Current action and preconditions to check: path_clear

Your task: For each precondition in the list above, predict whether it will hold at this action.

Consider the current scene as observed from the mobile robot's camera, and analyze the predicted future states of all dynamic agents (e.g., people, animals, vehicles, or any moving entities) within the NEXT SECOND.

IMPORTANT: Only answer "very likely" if you are absolutely certain—based on strong, clear evidence—that a dynamic agent will violate the precondition in the predicted future state. Do NOT answer "very likely" for unlikely, ambiguous, or low-probability risks.

Ask yourself for each precondition: Is there a high probability, with clear and convincing evidence, that the predicted future states of any dynamic agent will interfere with the predicted future state of the currently executing action within the NEXT SECOND, causing that precondition to fail?

Assess the risk level based on these predictions. Use "likely" or "very likely" if motions create a clear risk of interference.

Use "neutral" or "improbable" if agents are nearby but their predicted paths are clearly diverging or non-conflicting.

Failure Risk Categories: "very improbable", "improbable", "neutral", "likely", "very likely"

Answer Format: Output ONLY the probability_of_failure value from these categories: "very improbable", "improbable", "neutral", "likely", "very likely"

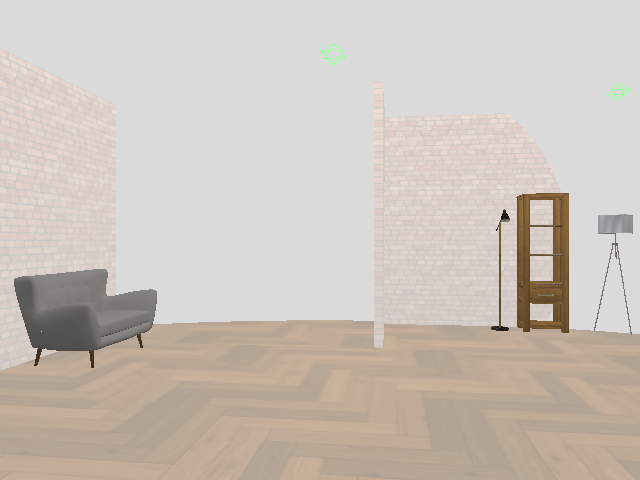

Answer: very improbable